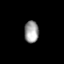
Tissue: prostate
Cell type: T cells
Senescence score: 0.7207
Nuclear area (px): 311
Mean DAPI intensity: 156.225